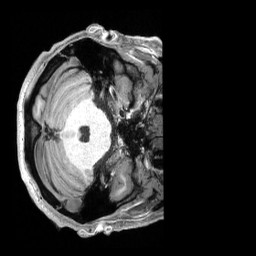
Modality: T1w
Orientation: axial
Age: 35
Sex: male
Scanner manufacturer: siemens
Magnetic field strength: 3 T
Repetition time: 2.3 s
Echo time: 0.00228 s